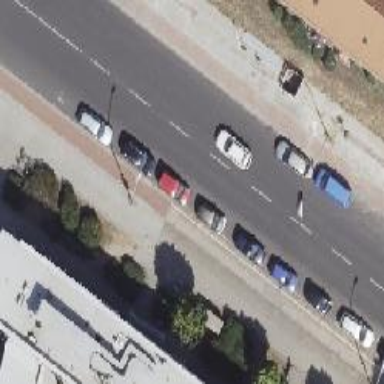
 and parking is not allowed on both sides of the road."